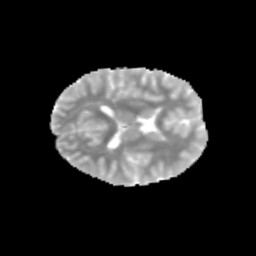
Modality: MD
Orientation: axial
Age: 10
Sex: female
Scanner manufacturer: siemens
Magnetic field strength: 3 T
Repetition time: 3.8 s
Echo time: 0.07 s